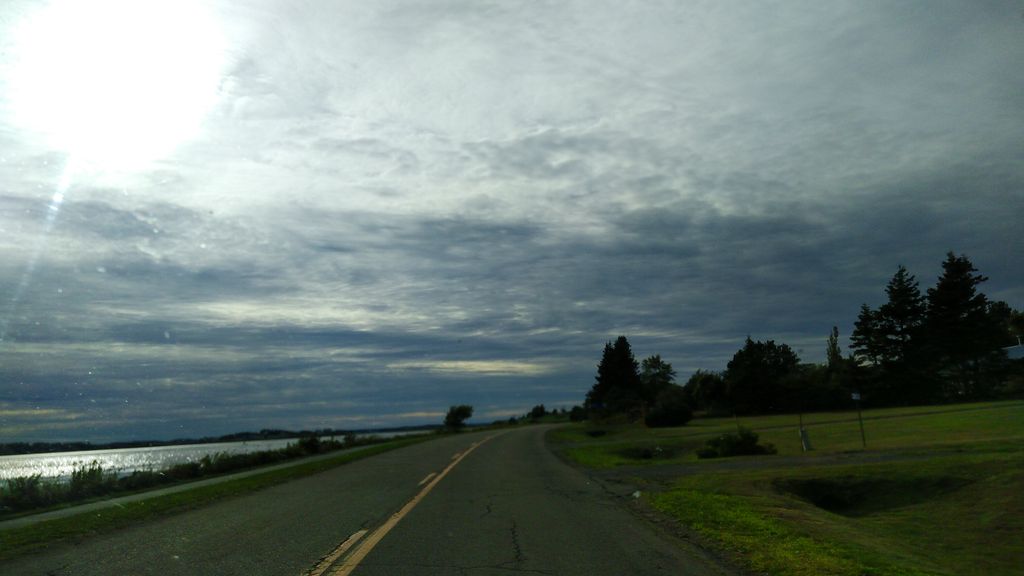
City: charlottetown